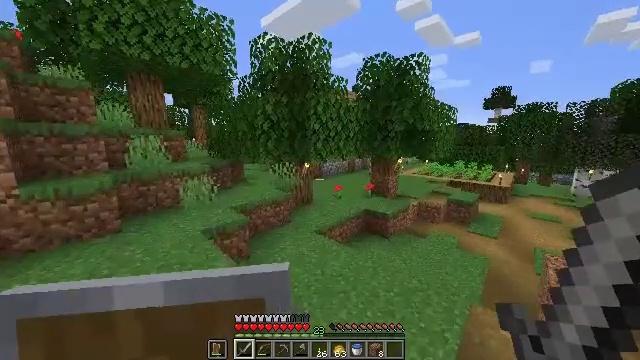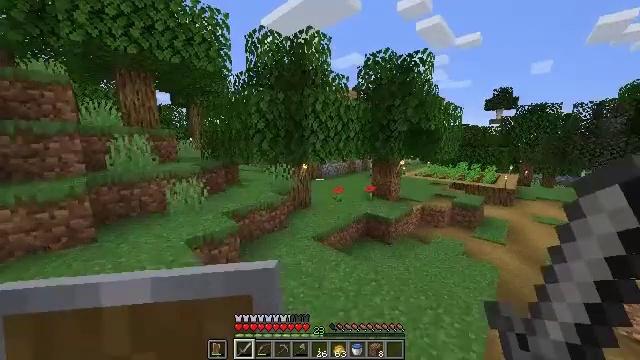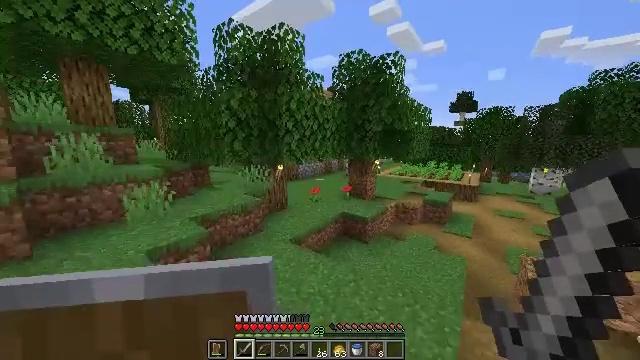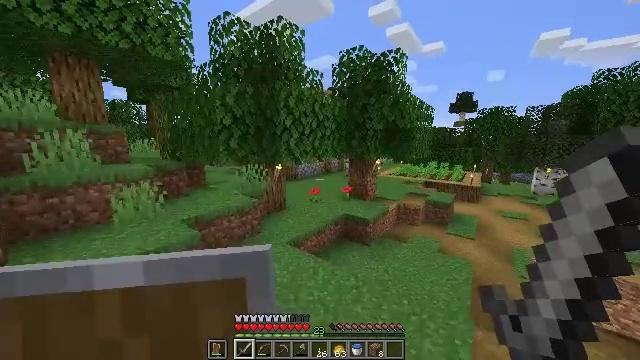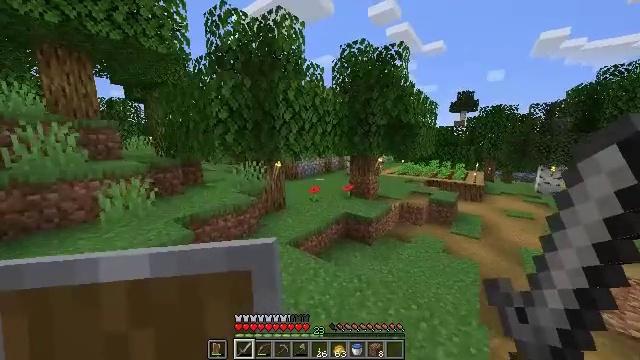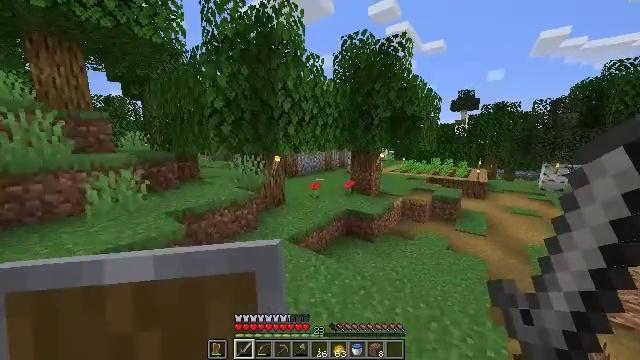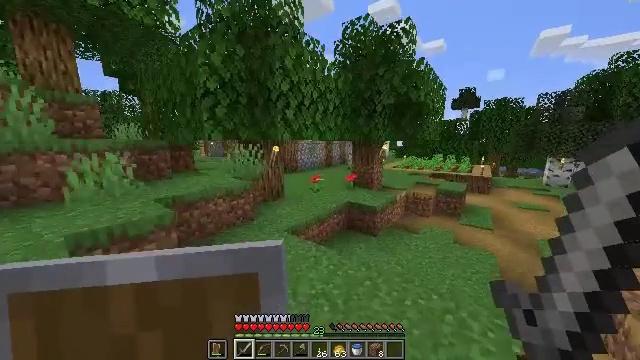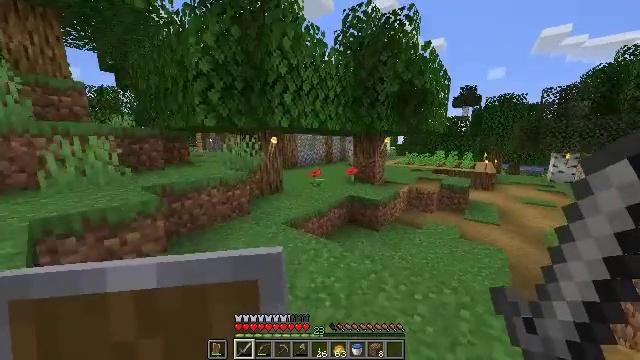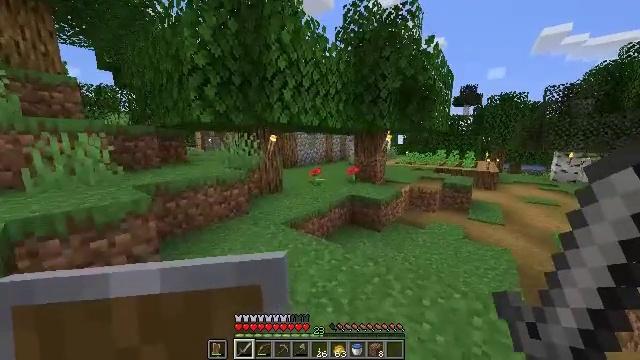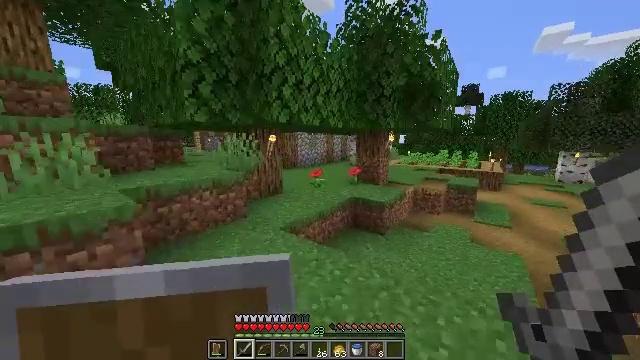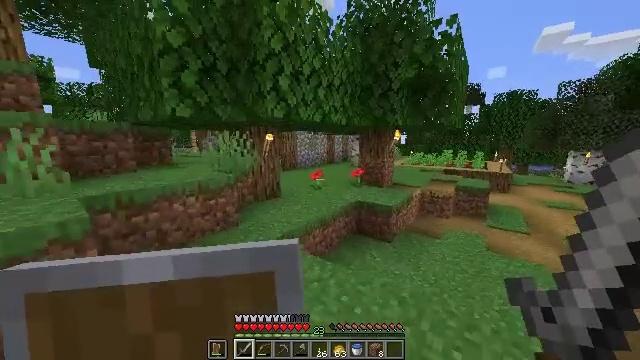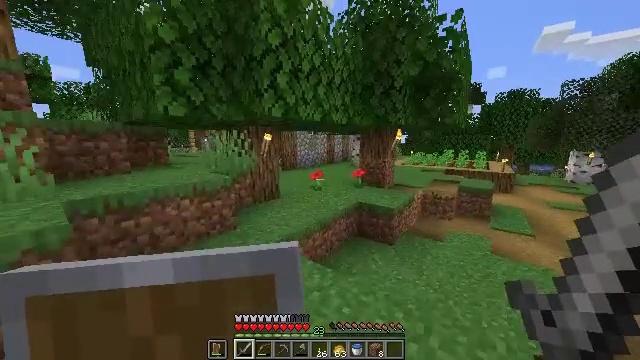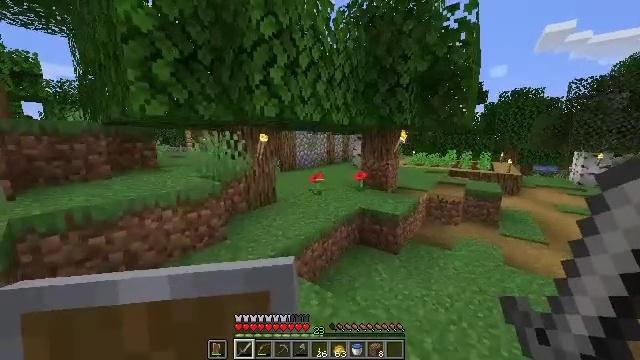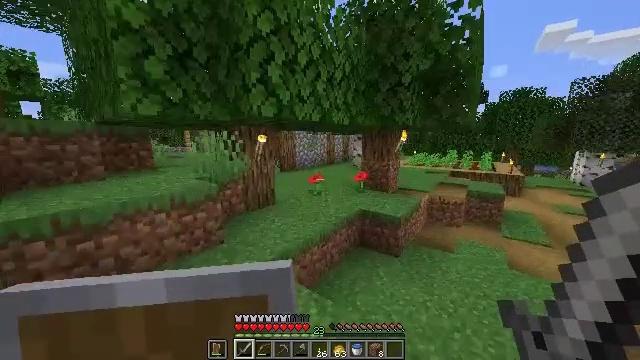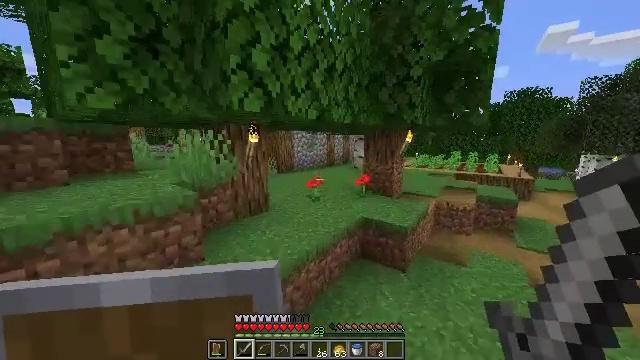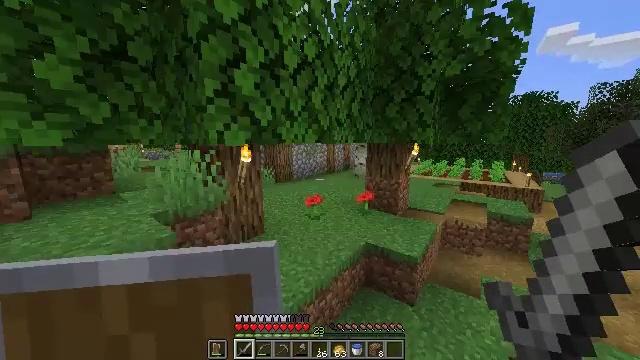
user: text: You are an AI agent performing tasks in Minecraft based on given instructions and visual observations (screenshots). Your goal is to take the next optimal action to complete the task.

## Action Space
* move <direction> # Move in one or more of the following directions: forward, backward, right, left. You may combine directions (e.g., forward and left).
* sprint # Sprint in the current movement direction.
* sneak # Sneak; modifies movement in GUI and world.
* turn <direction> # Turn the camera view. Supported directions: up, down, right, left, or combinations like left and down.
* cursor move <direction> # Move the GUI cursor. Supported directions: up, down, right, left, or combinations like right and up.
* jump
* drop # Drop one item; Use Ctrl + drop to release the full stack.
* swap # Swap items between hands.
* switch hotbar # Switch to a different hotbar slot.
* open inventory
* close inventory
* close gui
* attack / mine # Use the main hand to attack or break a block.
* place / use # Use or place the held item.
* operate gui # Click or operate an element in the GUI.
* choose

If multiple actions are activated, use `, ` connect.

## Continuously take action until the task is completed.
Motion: motion action
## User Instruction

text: Create a blue bed on a crafting table.
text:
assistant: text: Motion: move forward
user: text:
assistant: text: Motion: move forward, turn right
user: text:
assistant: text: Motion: move forward
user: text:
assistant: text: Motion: move forward, sprint
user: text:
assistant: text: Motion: move forward, sprint
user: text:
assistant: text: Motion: move forward
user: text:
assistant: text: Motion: move forward
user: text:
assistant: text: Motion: move forward
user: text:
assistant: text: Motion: move forward
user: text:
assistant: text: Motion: move forward
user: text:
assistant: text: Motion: move forward
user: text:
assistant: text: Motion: move forward
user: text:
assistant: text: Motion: move forward
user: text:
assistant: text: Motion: move forward
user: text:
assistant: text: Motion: move forward, jump
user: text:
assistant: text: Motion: move forward, jump
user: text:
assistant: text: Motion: move forward
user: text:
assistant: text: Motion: move forward
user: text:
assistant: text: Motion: move forward
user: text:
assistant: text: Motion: move forward
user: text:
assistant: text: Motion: move forward
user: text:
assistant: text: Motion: move forward
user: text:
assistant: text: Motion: move forward
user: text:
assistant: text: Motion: move forward
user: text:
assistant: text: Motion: move forward
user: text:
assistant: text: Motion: move forward
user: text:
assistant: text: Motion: move forward
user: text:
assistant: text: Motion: move forward
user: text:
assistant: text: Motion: move forward
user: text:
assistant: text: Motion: move forward, sprint, turn left